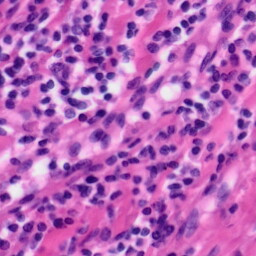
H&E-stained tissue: Tonsil